Question: I'm an intern at a company, and my assignment is to provide them with a working web portal. Since I'm an intern my skillset isn't that advanced yet, so they hired a senior developer that's gonna work with us. He set up our project structure etc... He told us to work with AutoFac for DI but I'm not familiar at all with this. This guy is on vacation now so he can't really help us atm.
When using Autofac I get this error and I don't know how to fix it..
> The type 'projectnamespace.Repositories.IRepository' could not be
found. It may require assembly qualification, e.g. "MyType,
MyAssembly".

My Global.asax.cs
'''
var builder = new ContainerBuilder();
//register types from configuration
builder.RegisterModule(new ConfigurationSettingsReader());
// Register your MVC controllers.
builder.RegisterControllers(Assembly.GetExecutingAssembly());
// Set the dependency resolver to be Autofac.
var container = builder.Build();
DependencyResolver.SetResolver(new AutofacDependencyResolver(container));
'''
Web.config
'''
<autofac>
<components>
<component
type="projectnamespace.Repositories.OrderRepository, projectnamespace"
service="projectnamespace.Repositories.IRepository" />
</components>
</autofac>
'''
IRepository.cs
'''
public interface IRepository
{
string FetchAll();
}
'''
OrderRepository.cs
'''
public class OrderRepository : IRepository
{
public string FetchAll()
{
return "return something";
}
}
'''
and last but not least HomeController
'''
private readonly IRepository _repository;
public HomeController(OrderRepository repo)
{
_repository = repo;
}
[HttpGet]
public ActionResult Index()
{
ViewBag.Data = _repository.FetchAll();
return View();
}
'''
Any help at all would be much appreciated.
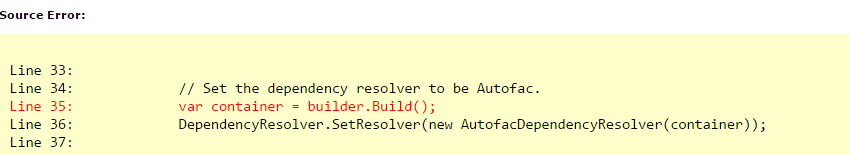
Answer: The error means that isn't able to find the assembly that host the 'IRepository' type.
To resolive it, you have to specify where to find the type in your configuration. You can do it by specifying the assemblyname on the 'service' attribute. The syntax is
'''
<autofac>
<components>
<component
type="projectnamespace.Repositories.OrderRepository, assemblyName"
service="projectnamespace.Repositories.IRepository, assemblyName" />
</components>
</autofac>
'''
In your case, it seems that the is